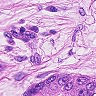
Metastatic tissue present: yes